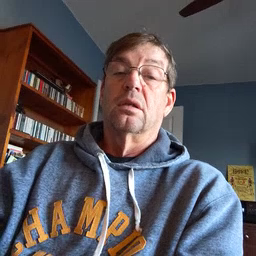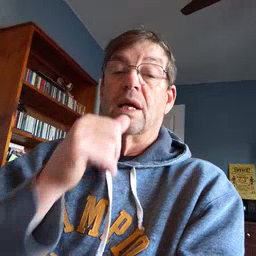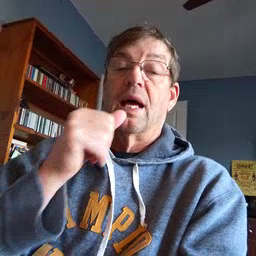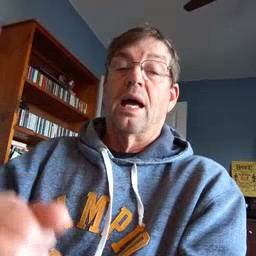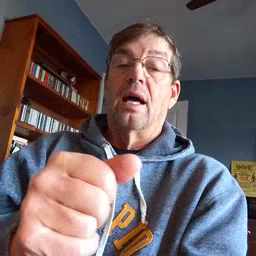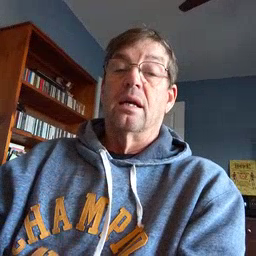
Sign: hide